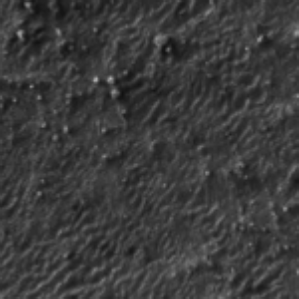
Label: frost